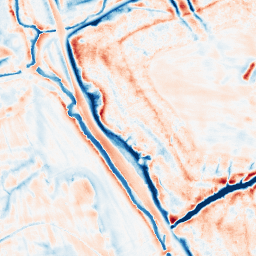
Category: edge_preserving
Decomposition family: bilateral
Decomposition parameters: d: 21
sigma_color: 150
sigma_space: 25
Upsampling method: quartic
Upsampling parameters: scale: 4
Upsampling scale: 4